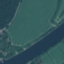
Land use / land cover class: River